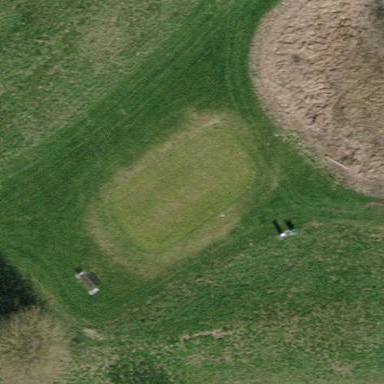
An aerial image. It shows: Grass area designated as golf tee.